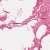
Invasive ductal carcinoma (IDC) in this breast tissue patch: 0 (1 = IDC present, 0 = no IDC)